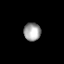
Tissue: lung
Cell type: Fibroblasts
Senescence score: 0.627
Nuclear area (px): 298
Mean DAPI intensity: 163.379